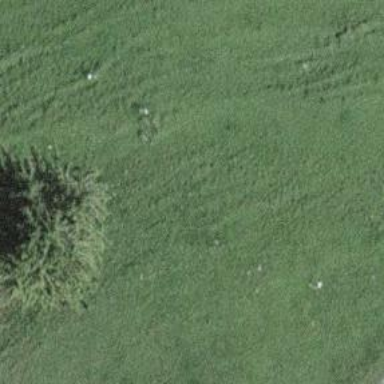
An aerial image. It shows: Evergreen needle-leaved tree in agricultural setting.